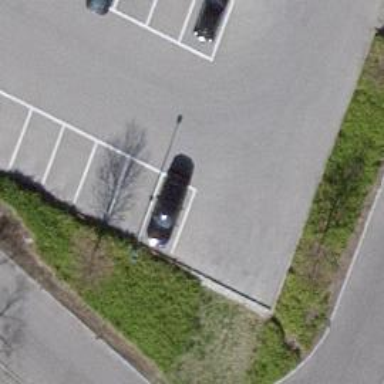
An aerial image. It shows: Parking aisle designated as service road.